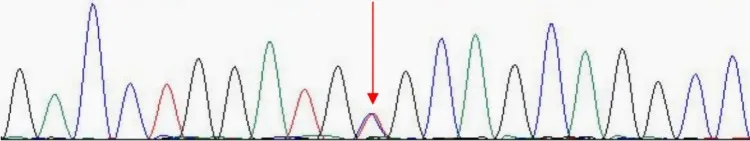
Whole exome sequencing revealed a C-to-T missense mutation of nucleotide 3,755 (c.3755C > T) in exon 25 of the ACE gene, resulting in the change of amino acid 1,252 from alanine to valine (p. Ala1252Val) (red arrow).
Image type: pathology (immunostaining)